Question: I'm trying to create a bar chart in Java.
I'd like to have 1H bar unit on the 'DateAxis' (not tick unit). Is there a way?
After a lot of google search, I haven't found anything interesting about this.
This is what I get:

'''
public class ChartAdapter extends JFrame {
/**
* Constructs the demo application.
*
* @param title the frame title.
*/
public ChartPanel generateChart(String title, Vector<Vector<String>> dataVector) {
JFreeChart chart = ChartFactory.createXYBarChart(
title,
"X",
true,
"Y",
createDataset(dataVector),
PlotOrientation.VERTICAL,
true,
false,
false
);
final XYItemRenderer renderer = chart.getXYPlot().getRenderer();
final StandardXYToolTipGenerator generator = new StandardXYToolTipGenerator(
"{1} = {2}", new SimpleDateFormat("yyyy"), new DecimalFormat("0.00")
);
renderer.setToolTipGenerator(generator);
final XYPlot plot = chart.getXYPlot();
final DateAxis dAxis = (DateAxis) plot.getDomainAxis();
dAxis.setVerticalTickLabels(true);
final NumberAxis nAxis = (NumberAxis) plot.getRangeAxis();
Calendar c = Calendar.getInstance();
c.setTime(dAxis.getMinimumDate());
c.add(Calendar.HOUR, 12);
final ChartPanel chartPanel = new ChartPanel(chart);
chartPanel.setPreferredSize(new java.awt.Dimension(600, 300));
return chartPanel;
}
private IntervalXYDataset createDataset(Vector<Vector<String>> dataVector) {
TimeSeries series = new TimeSeries("Value");
for(Vector<String> tempVector : dataVector) {
Timestamp time = Timestamp.valueOf(tempVector.get(0));
series.add(new Millisecond(time), Double.parseDouble(tempVector.get(1)));
}
TimeSeriesCollection dataset = new TimeSeriesCollection(series);
dataset.setDomainIsPointsInTime(false);
return dataset;
}
}
'''
'''
public class Test extends JFrame {
private JPanel contentPane;
Vector<Vector<String>> dataVector = new Vector<Vector<String>>();
/**
* Launch the application.
*/
public static void main(String[] args) {
EventQueue.invokeLater(new Runnable() {
public void run() {
try {
Test frame = new Test();
frame.setVisible(true);
} catch (Exception e) {
e.printStackTrace();
}
}
});
}
/**
* Create the frame.
*/
public Test() {
Vector<String> tempString = null;
Calendar c = Calendar.getInstance();
SimpleDateFormat sdf = new SimpleDateFormat("yyyy-MM-dd hh:mm:ss");
try {
c.setTime(sdf.parse("2017-01-12 12:00:00"));
} catch (ParseException e) {
// TODO Auto-generated catch block
e.printStackTrace();
}
for(int i=0; i<10; i++) {
tempString = new Vector<String>();
tempString.add(sdf.format(c.getTime()));
tempString.add(String.valueOf((int)(Math.random()*35)));
c.add(Calendar.HOUR, 1);
dataVector.add(tempString);
}
setDefaultCloseOperation(JFrame.EXIT_ON_CLOSE);
setBounds(100, 100, 450, 300);
contentPane = new JPanel();
contentPane.setBorder(new EmptyBorder(5, 5, 5, 5));
setContentPane(contentPane);
//contentPane.add(chart.generateChart(chart.getMinValue(), chart.getMaxValue()));
contentPane.add(new ChartAdapter().generateChart("Data", dataVector));
contentPane.setLayout(new FlowLayout(FlowLayout.CENTER, 5, 5));
}
}
'''
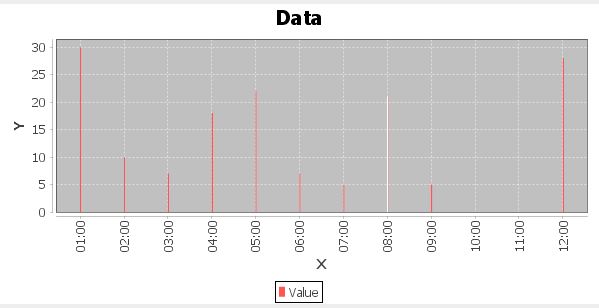
Answer: I've simplified your example to focus on the intervals comprising the dataset. Using intervals of one 'Calendar.HOUR' ensures that the bars appear one hour wide. Although your question specifically eschews tick units, some features may be useful going forward:
- Use the approach shown <URL> to get a specific tick interval.'''
domainAxis.setTickUnit(new DateTickUnit(DateTickUnitType.HOUR, 1));
'''
- Use 'setTickMarkPosition()' to center the tick marks in the chosen interval.'''
domainAxis.setTickMarkPosition(DateTickMarkPosition.MIDDLE);
'''
<URL>
'''
import java.awt.EventQueue;
import java.text.DecimalFormat;
import java.text.SimpleDateFormat;
import java.util.Calendar;
import java.util.Random;
import javax.swing.JFrame;
import org.jfree.chart.ChartFactory;
import org.jfree.chart.ChartPanel;
import org.jfree.chart.JFreeChart;
import org.jfree.chart.axis.DateAxis;
import org.jfree.chart.axis.DateTickMarkPosition;
import org.jfree.chart.axis.DateTickUnit;
import org.jfree.chart.axis.DateTickUnitType;
import org.jfree.chart.labels.StandardXYToolTipGenerator;
import org.jfree.chart.plot.PlotOrientation;
import org.jfree.chart.plot.XYPlot;
import org.jfree.chart.renderer.xy.XYItemRenderer;
import org.jfree.data.time.Hour;
import org.jfree.data.time.TimeSeries;
import org.jfree.data.time.TimeSeriesCollection;
import org.jfree.data.xy.IntervalXYDataset;
/** @see https://stackoverflow.com/a/426<PHONE> */
public class Test {
public static void main(String[] args) {
EventQueue.invokeLater(() -> {
Test frame = new Test();
});
}
public Test() {
JFrame f = new JFrame("Data");
f.setDefaultCloseOperation(JFrame.EXIT_ON_CLOSE);
f.add(new ChartAdapter().generateChart("Data"));
f.pack();
f.setVisible(true);
}
class ChartAdapter {
public ChartPanel generateChart(String title) {
JFreeChart chart = ChartFactory.createXYBarChart(
title, "Time", true, "Value", createDataset(),
PlotOrientation.VERTICAL, true, false, false
);
final XYItemRenderer renderer = chart.getXYPlot().getRenderer();
final StandardXYToolTipGenerator generator = new StandardXYToolTipGenerator(
"{1} : {2}", new SimpleDateFormat("HH:mm"), new DecimalFormat("0.00")
);
renderer.setBaseToolTipGenerator(generator);
final XYPlot plot = chart.getXYPlot();
final DateAxis domainAxis = (DateAxis) plot.getDomainAxis();
domainAxis.setVerticalTickLabels(true);
domainAxis.setTickUnit(new DateTickUnit(DateTickUnitType.HOUR, 1));
domainAxis.setTickMarkPosition(DateTickMarkPosition.MIDDLE);
domainAxis.setDateFormatOverride(new SimpleDateFormat("HH:mm"));
return new ChartPanel(chart);
}
private IntervalXYDataset createDataset() {
Random r = new Random();
TimeSeries series = new TimeSeries("Value");
Calendar c = Calendar.getInstance();
for (int i = 0; i < 10; i++) {
series.add(new Hour(c.getTime()), r.nextGaussian() + 7);
c.add(Calendar.HOUR, 1);
}
return new TimeSeriesCollection(series);
}
}
}
'''